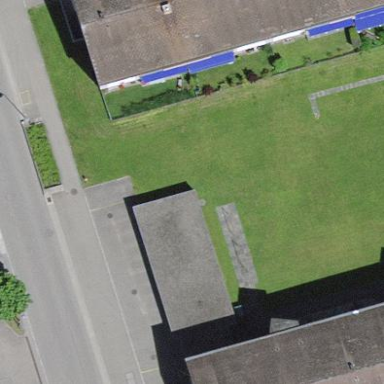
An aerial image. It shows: Garage.